Question: I was trying to run the <URL>, after successful compilation, but the application doesn't run as expected. An error message pops up and the application quits. The message says the msvcrt.dll in my computer doesn't have function 'rand_s'. The Dependency Walker is shown below.

I'm pretty sure it is libglib-2.0-0.dll that came with GStreamer caused the trouble. So, where can I download the msvcrt.dll that offers function 'rand_s'? Thanks in advance.
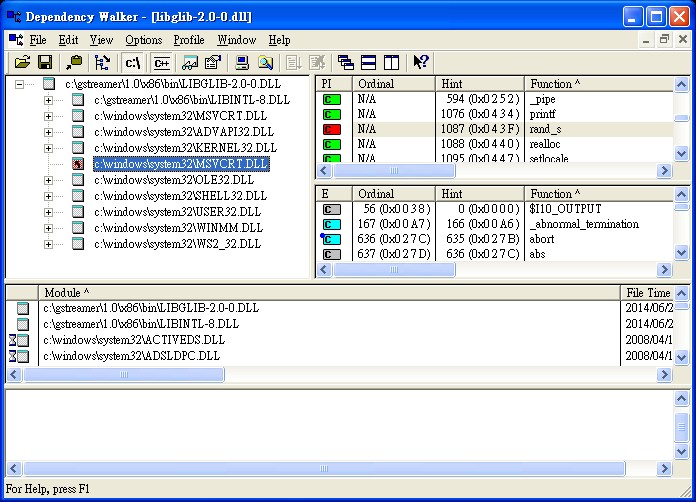
Answer: I solved my problems with InkScape by nulling out _s in rand_s in .dll import table of glib*.dll.
Technically, rand_s are available in msvcr*.dll if you install appropriate redistributable. Having installed sequentially MSVS 2005, 2008, 2010, 2012, 2013 redistributables, I can see rand_s in msvcr100.dll (2010), msvcr110.dll (2012), msvcr120.dll (2013), but not in msvcrt.dll. msvcr90.dll and msvcr80.dll are missing after installation, I don't know why. It seems that some versions of Windows contain rand_s in msvsrt.dll and FLOSS developers expected it to be true everywhere, but in fact one must link against msvcr*.dll to really get these features.
You can also try to install MSVS redistributable 2010 or higher and copy msvcr*.dll from system32 to gstreamer using msvcrt.dll file name. I haven't tried it.